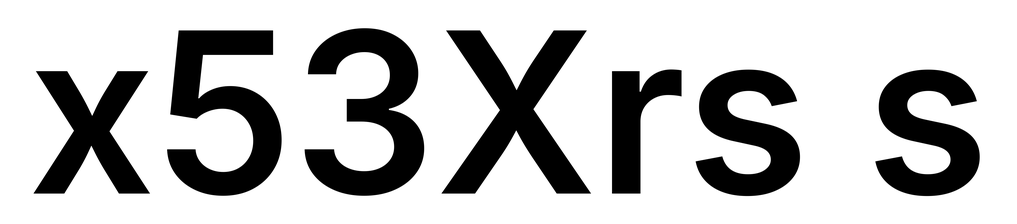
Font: Inter_SemiBold